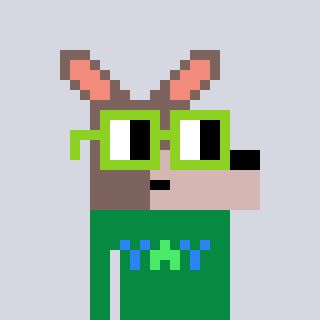
a pixel art character with square light green glasses, a kangaroo-shaped head and a green-colored body on a cool background